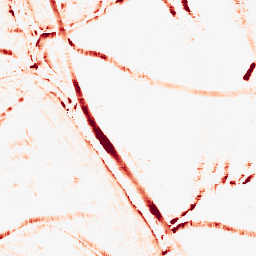
Category: morphological
Decomposition family: morphological_rect
Decomposition parameters: operation: opening
width: 10
height: 10
Upsampling method: cubic_catmull_rom
Upsampling parameters: scale: 8
Upsampling scale: 8